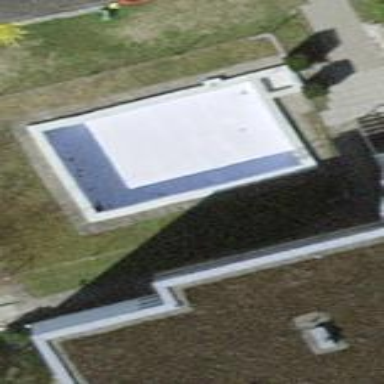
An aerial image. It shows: Swimming pool located in leisure land.